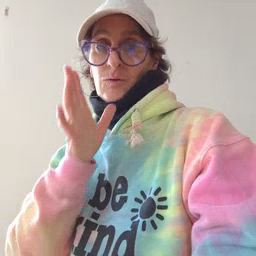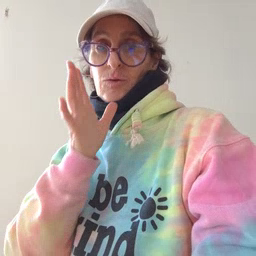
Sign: grandma